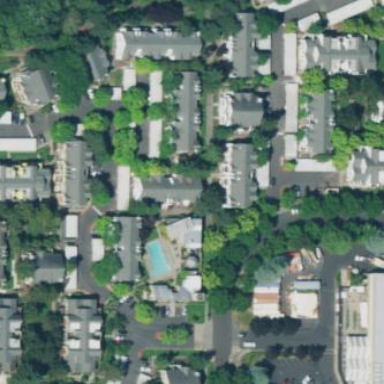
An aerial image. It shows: Residential area with apartments.